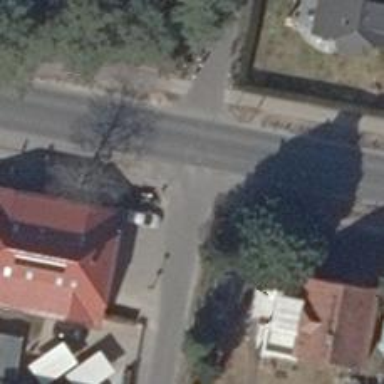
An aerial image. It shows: Residential road with asphalt surface.